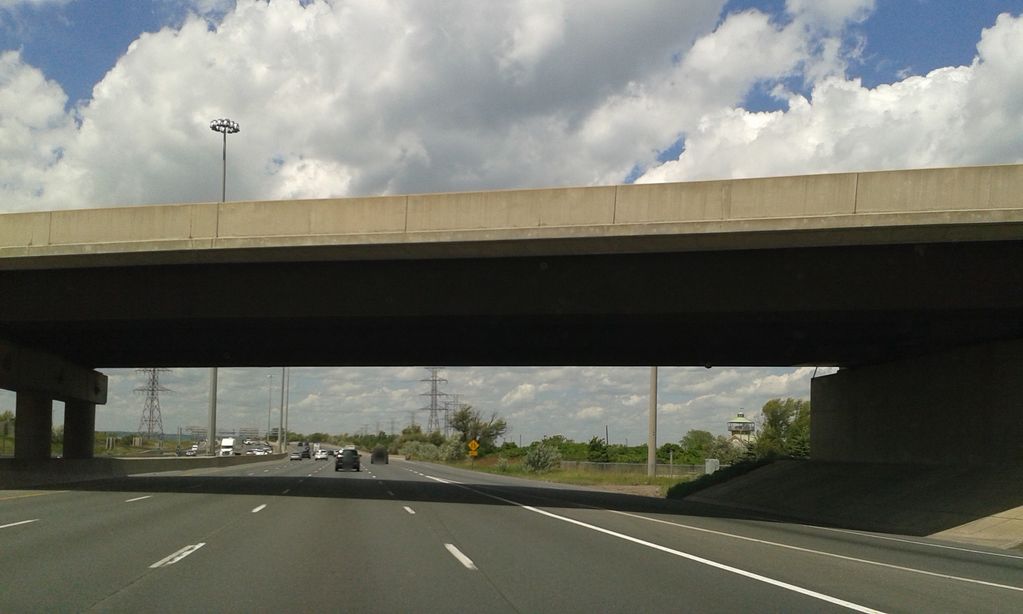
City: hamilton